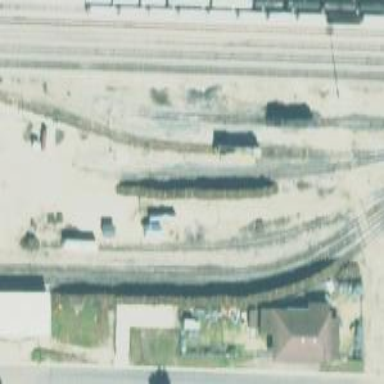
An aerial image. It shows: Rail spur service.